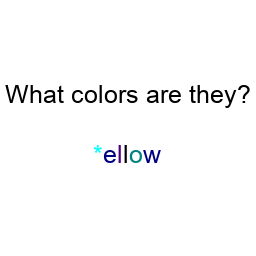
Color: cyan, navy, indigo, black, teal, navy
Color name shown: yellow
Background color: white
Question text color: black